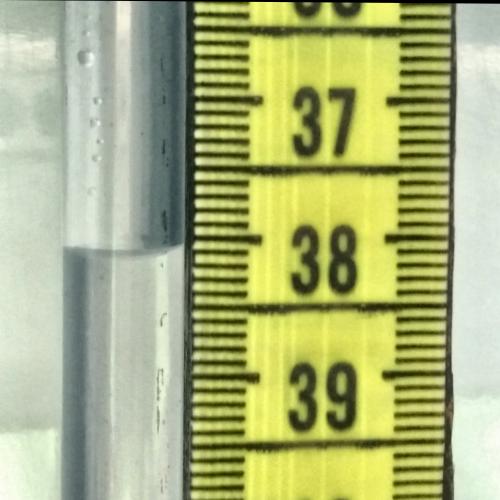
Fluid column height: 38.1 cm